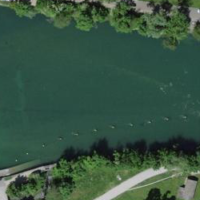
EUNIS habitat code: 53
Species observed at this site:
Tachybaptus ruficollis
Corvus corone
Fraxinus excelsior
Fulica atra
Aegithalos caudatus
Chroicocephalus ridibundus
Larus michahellis
Cygnus olor
Gallinula chloropus
Erithacus rubecula
Pica pica
Sitta europaea
Columba livia
Motacilla cinerea
Cyanistes caeruleus
Anas platyrhynchos
Aythya ferina
Aythya fuligula
Passer domesticus
Fringilla coelebs
Medicago sativa
Turdus merula
Columba palumbus
Phalacrocorax carbo
Parus major
Mergus merganser
Milvus milvus
Cinclus cinclus
Motacilla alba